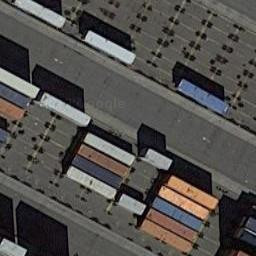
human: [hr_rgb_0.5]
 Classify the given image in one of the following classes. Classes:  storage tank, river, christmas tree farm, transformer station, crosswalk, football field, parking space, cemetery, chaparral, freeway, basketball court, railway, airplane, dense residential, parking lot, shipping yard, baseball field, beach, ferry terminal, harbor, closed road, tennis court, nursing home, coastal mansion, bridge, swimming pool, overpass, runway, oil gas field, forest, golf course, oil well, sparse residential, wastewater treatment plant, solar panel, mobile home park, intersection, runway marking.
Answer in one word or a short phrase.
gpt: shipping yard